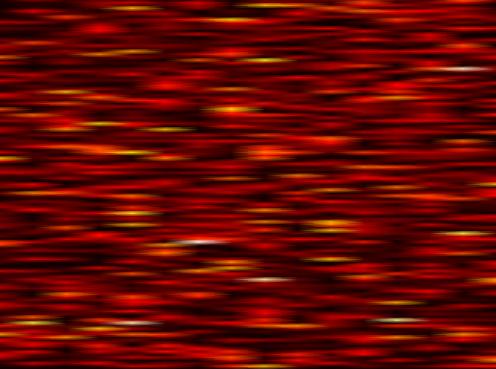
Label: FOFDM